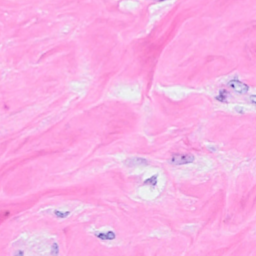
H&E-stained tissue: Breast